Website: walmart
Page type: payment
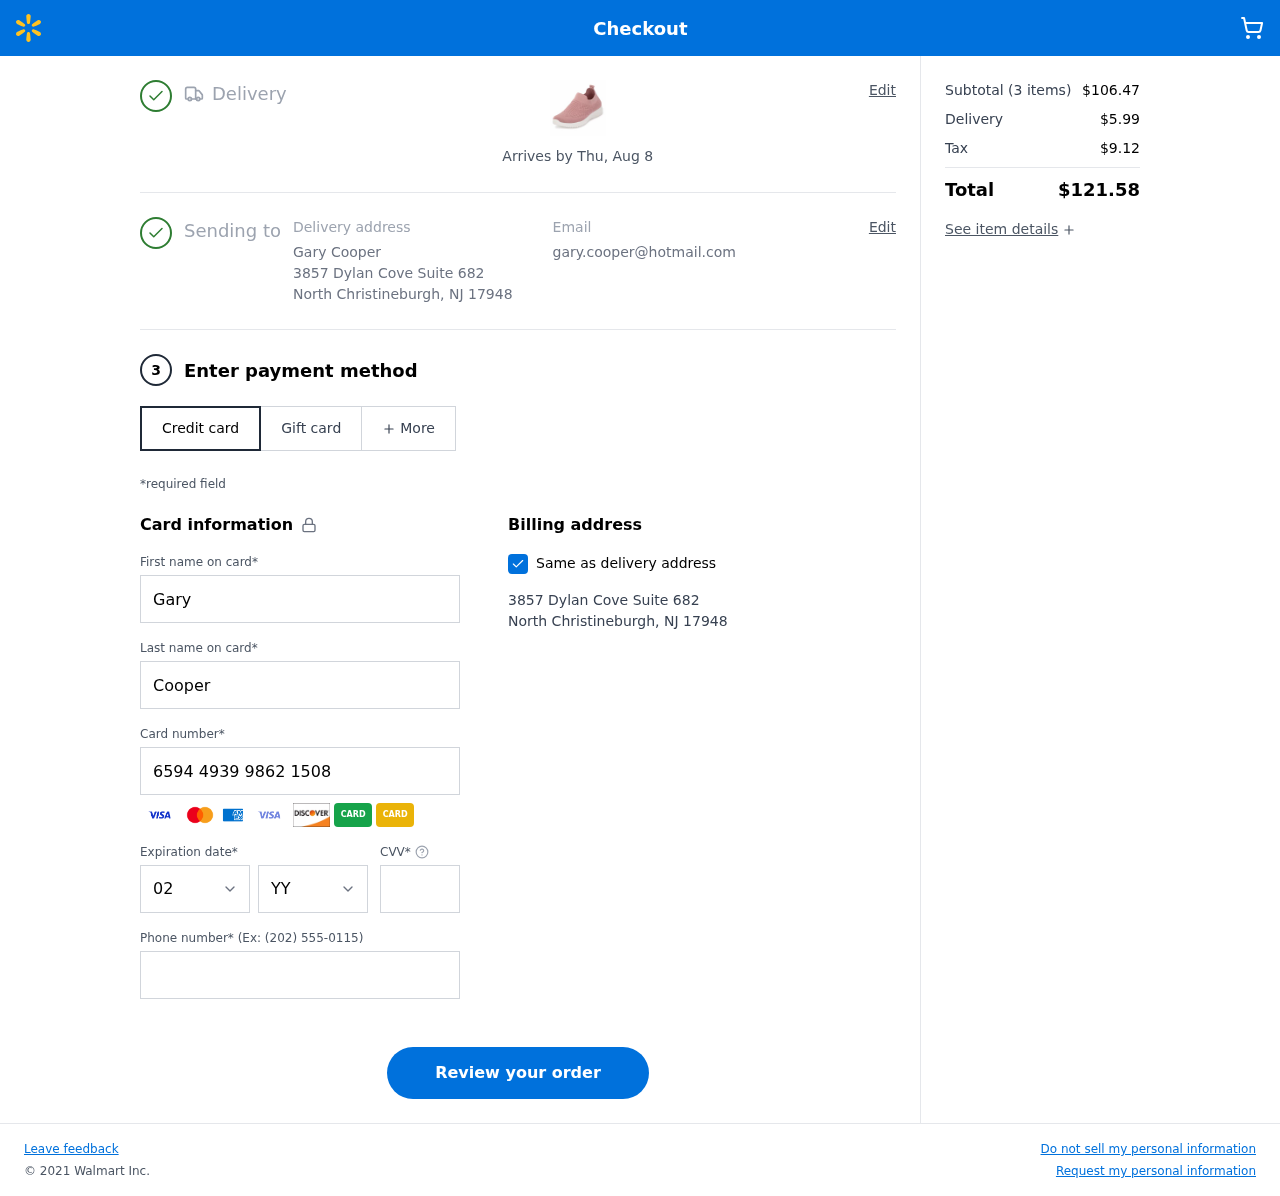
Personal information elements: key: PII_CARD_CVV
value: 532
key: PII_CARD_EXPIRY_MONTH
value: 02
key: PII_CARD_EXPIRY_YEAR
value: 29
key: PII_CARD_NUMBER
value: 6594 4939 9862 1508
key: PII_CITY
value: North Christineburgh
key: PII_EMAIL
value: gary.cooper@hotmail.com
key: PII_FIRSTNAME
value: Gary
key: PII_FULLNAME
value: Gary Cooper
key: PII_LASTNAME
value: Cooper
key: PII_PHONE
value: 3274118930
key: PII_POSTCODE
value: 17948
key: PII_STATE_ABBR
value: NJ
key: PII_STREET
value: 3857 Dylan Cove Suite 682
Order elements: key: ORDER_DELIVERY_DATE
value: Arrives by Thu, Aug 8
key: ORDER_NUM_ITEMS
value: (3 items)
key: ORDER_SUBTOTAL
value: $106.47
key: ORDER_SHIPPING_COST
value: $5.99
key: ORDER_TAX
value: $9.12
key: ORDER_TOTAL
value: $121.58